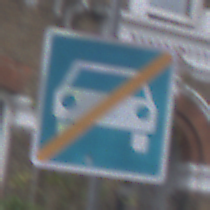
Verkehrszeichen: EndeKraftfahrstrasse
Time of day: MorningAfternoon
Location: Outdoor (Urban)
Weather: Overcast
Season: NotSpecified
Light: Natural